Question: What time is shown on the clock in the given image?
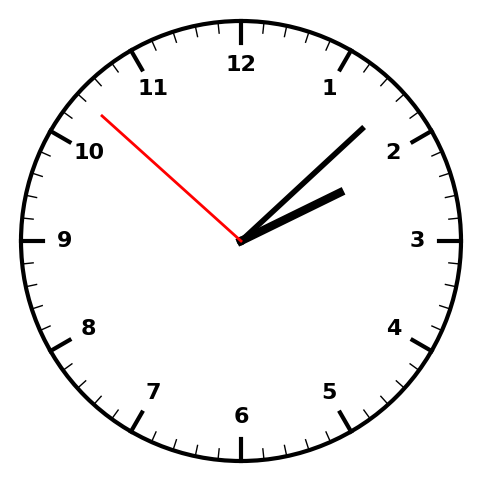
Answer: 02:07:52